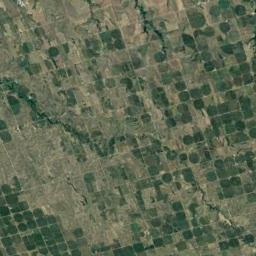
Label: circular_farmland